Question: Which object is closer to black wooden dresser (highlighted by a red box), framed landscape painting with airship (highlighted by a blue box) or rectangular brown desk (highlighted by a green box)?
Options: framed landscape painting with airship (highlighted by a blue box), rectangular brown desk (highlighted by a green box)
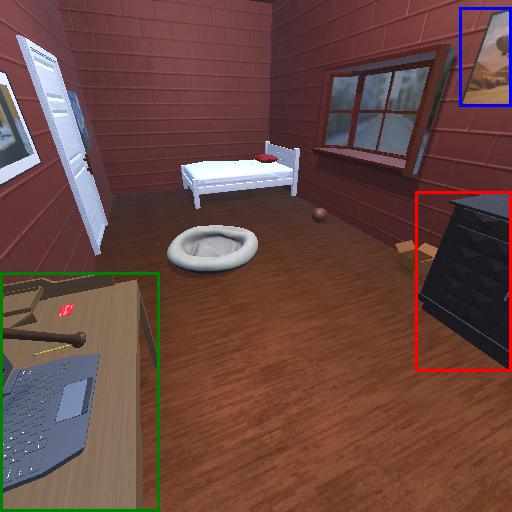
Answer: framed landscape painting with airship (highlighted by a blue box)